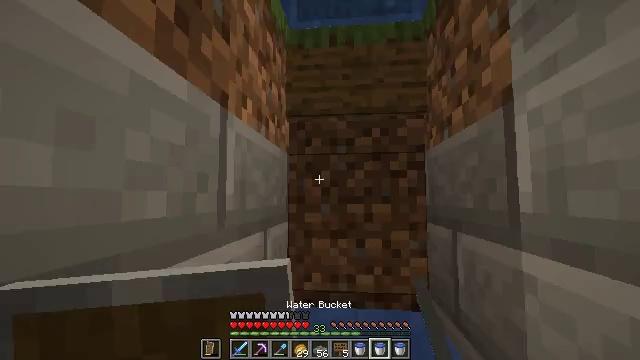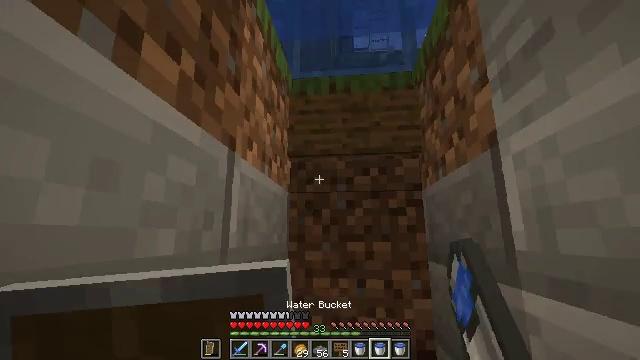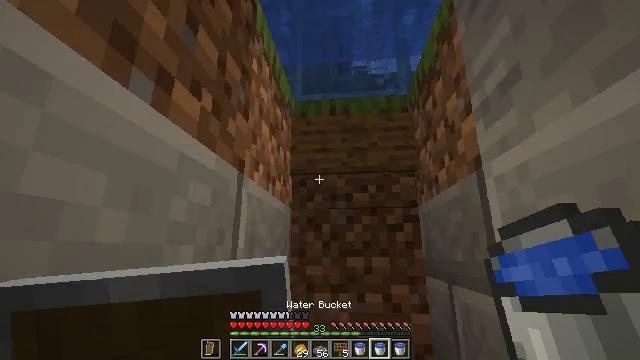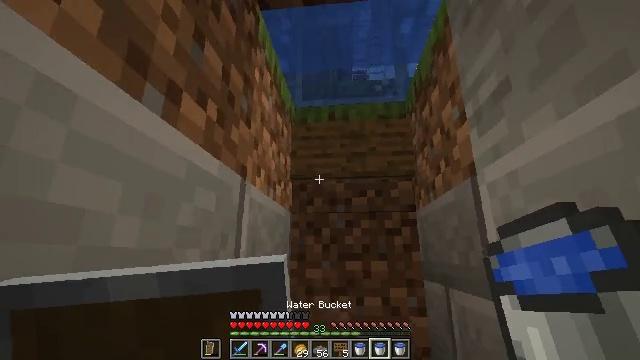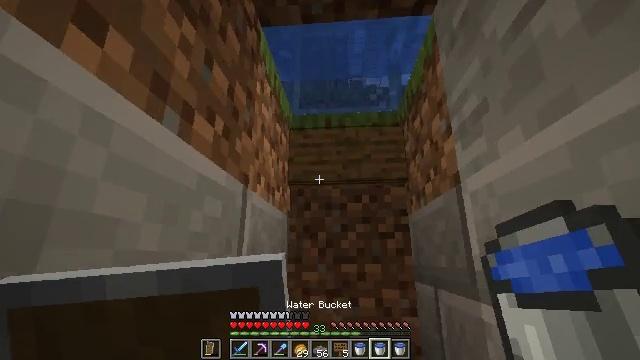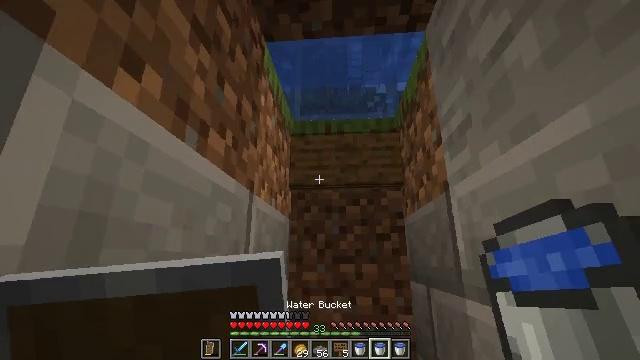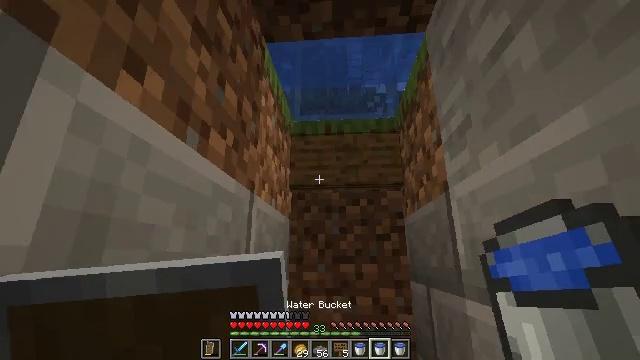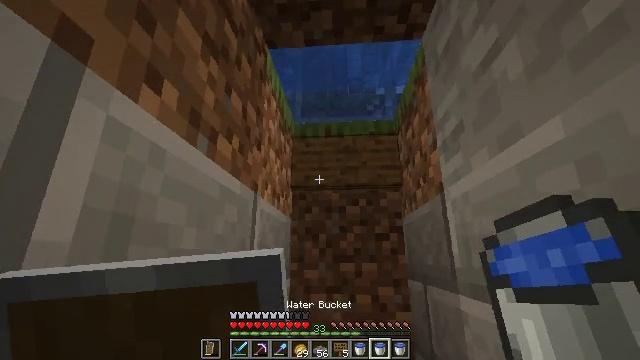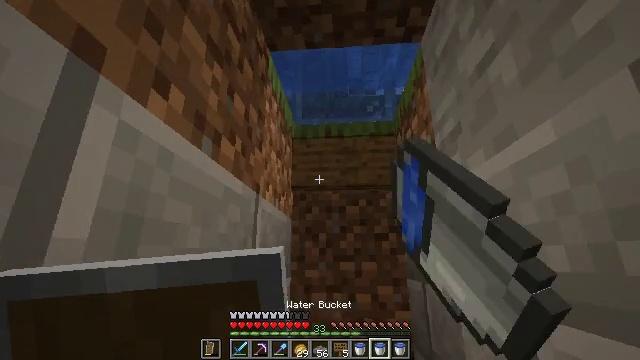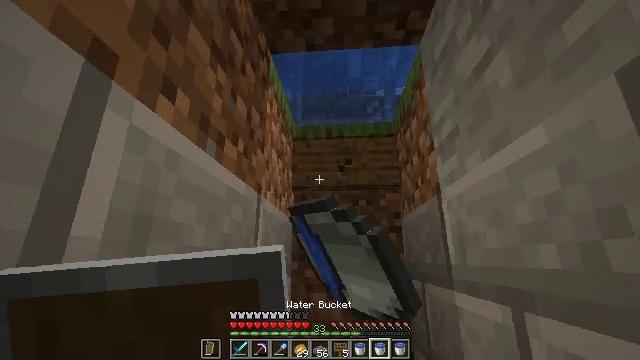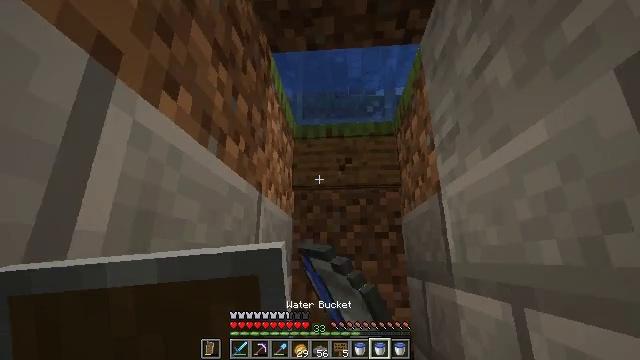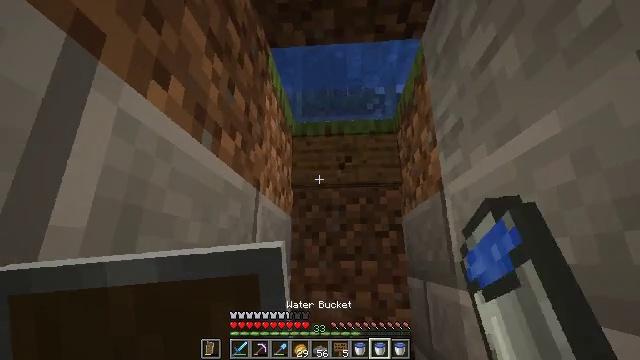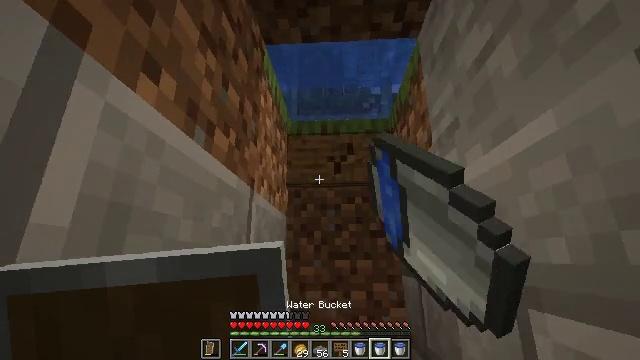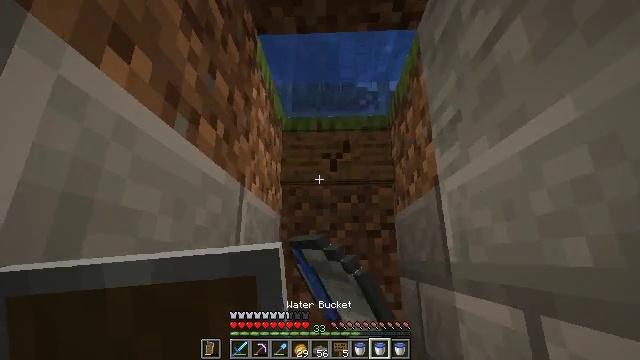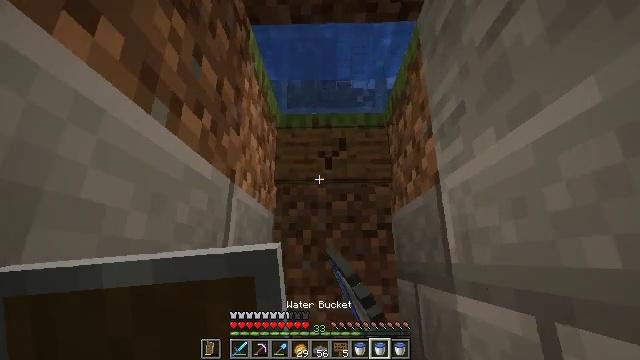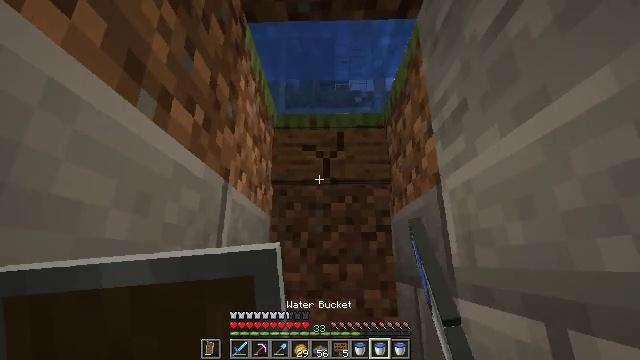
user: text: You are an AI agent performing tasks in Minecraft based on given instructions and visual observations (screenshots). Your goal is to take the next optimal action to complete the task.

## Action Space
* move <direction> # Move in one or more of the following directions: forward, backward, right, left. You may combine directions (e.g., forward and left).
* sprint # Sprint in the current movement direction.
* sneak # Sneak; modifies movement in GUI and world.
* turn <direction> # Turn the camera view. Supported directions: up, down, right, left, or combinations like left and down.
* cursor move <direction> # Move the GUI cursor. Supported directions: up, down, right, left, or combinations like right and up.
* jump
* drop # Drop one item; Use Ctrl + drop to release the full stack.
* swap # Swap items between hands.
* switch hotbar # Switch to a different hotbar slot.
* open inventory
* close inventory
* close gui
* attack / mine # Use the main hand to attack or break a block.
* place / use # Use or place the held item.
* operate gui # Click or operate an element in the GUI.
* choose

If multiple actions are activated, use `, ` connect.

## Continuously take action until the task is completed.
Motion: motion action
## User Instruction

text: Mine the spruce wall sign.
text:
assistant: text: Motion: turn up
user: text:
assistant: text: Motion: turn up
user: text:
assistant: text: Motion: no_op
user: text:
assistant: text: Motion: no_op
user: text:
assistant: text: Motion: no_op
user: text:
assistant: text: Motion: no_op
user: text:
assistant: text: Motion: attack / mine
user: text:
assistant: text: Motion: attack / mine
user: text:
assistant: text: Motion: move forward, attack / mine
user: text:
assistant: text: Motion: move forward, attack / mine
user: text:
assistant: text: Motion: move forward, attack / mine
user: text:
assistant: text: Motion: move forward, turn right, attack / mine
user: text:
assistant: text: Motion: move forward, attack / mine
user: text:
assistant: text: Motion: move forward, attack / mine
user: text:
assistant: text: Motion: move forward, attack / mine
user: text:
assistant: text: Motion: move forward, attack / mine
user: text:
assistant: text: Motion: move forward, turn up, attack / mine
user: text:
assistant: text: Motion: move forward, turn up, attack / mine
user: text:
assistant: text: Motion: turn up, attack / mine
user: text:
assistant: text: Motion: attack / mine
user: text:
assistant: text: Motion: attack / mine
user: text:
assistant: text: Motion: attack / mine
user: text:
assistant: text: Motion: turn up, attack / mine
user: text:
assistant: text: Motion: turn up, attack / mine
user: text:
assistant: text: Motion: attack / mine
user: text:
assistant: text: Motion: attack / mine
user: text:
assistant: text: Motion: attack / mine
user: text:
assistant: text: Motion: attack / mine
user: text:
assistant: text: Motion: attack / mine
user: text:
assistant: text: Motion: attack / mine